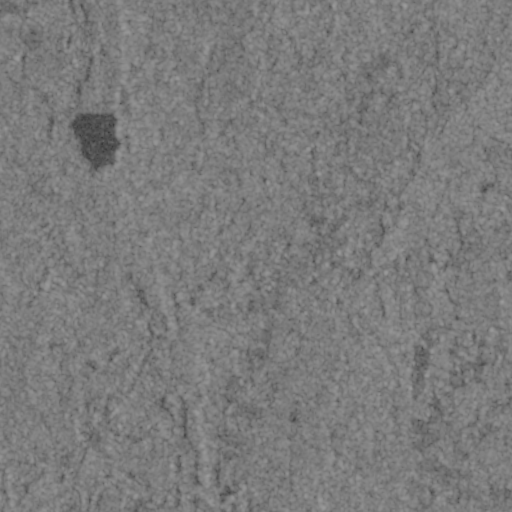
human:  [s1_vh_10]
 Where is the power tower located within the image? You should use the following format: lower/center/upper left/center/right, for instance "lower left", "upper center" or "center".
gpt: The power tower is located in the lower right of the image.
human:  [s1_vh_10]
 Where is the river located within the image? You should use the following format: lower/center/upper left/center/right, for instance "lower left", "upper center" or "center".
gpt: The river is located in the upper left of the image.
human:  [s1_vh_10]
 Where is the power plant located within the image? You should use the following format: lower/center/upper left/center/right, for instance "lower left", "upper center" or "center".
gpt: There is no power plant in the image.

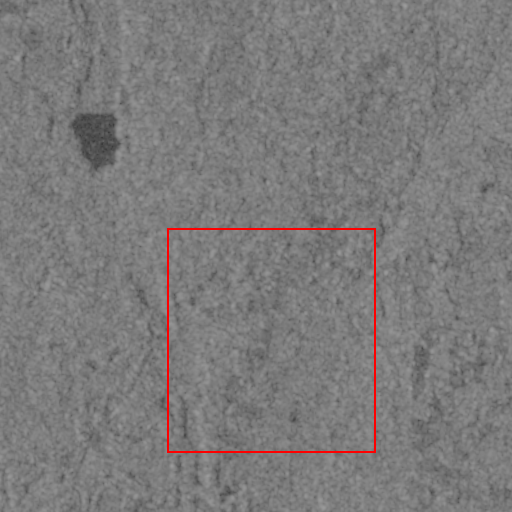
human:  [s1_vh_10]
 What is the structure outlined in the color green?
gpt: There is no green outline.
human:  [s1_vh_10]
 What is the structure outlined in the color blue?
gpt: There is no structure outlined in blue.